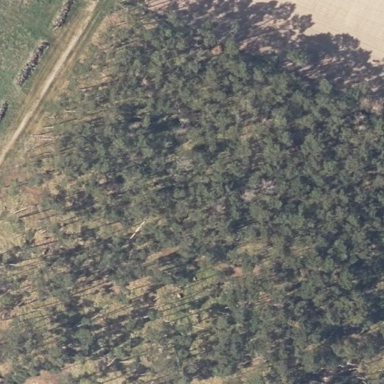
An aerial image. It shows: Forest area.